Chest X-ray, AP view. Patient: 9 years old, sex M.
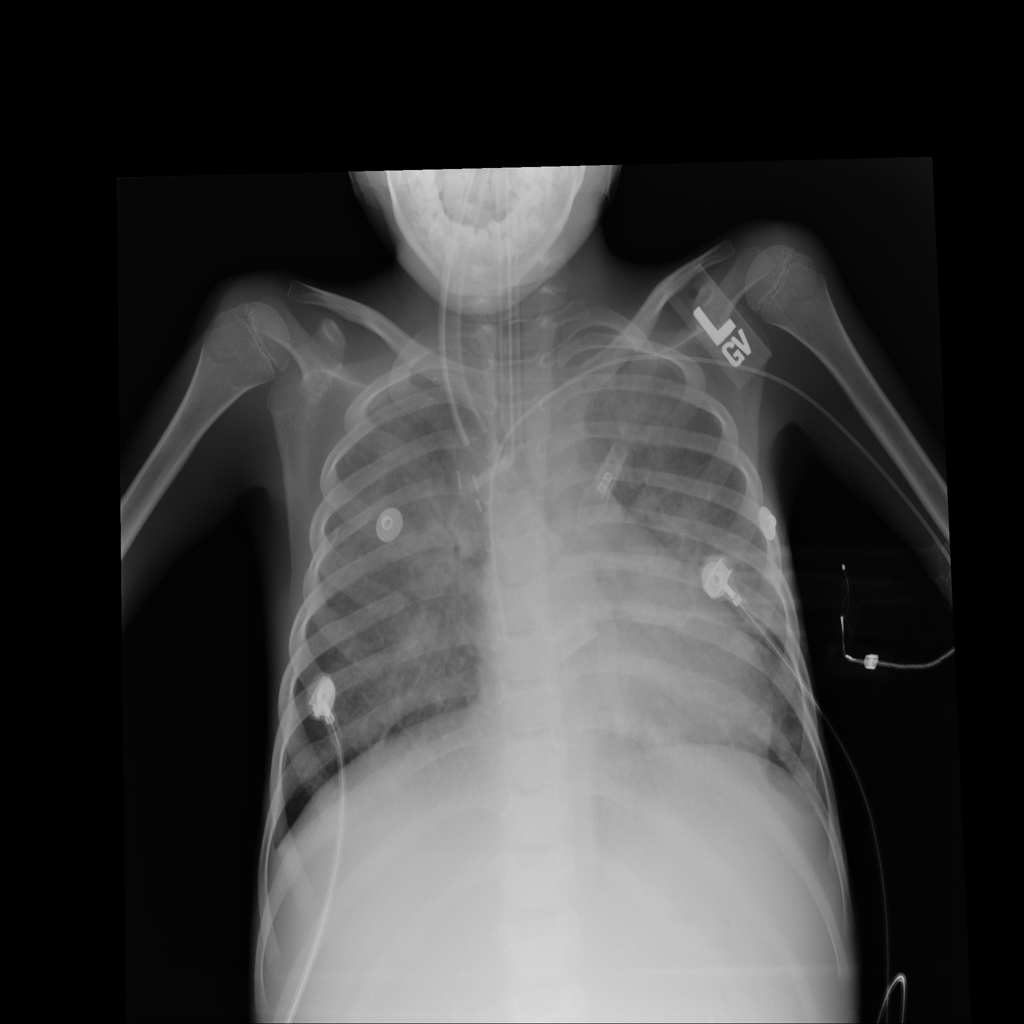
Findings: No Finding